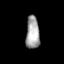
Tissue: lung
Cell type: Others
Senescence score: 0.2412
Nuclear area (px): 434
Mean DAPI intensity: 164.253